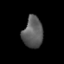
Tissue: lung
Cell type: Myeloid cells
Senescence score: 0.2231
Nuclear area (px): 611
Mean DAPI intensity: 91.964